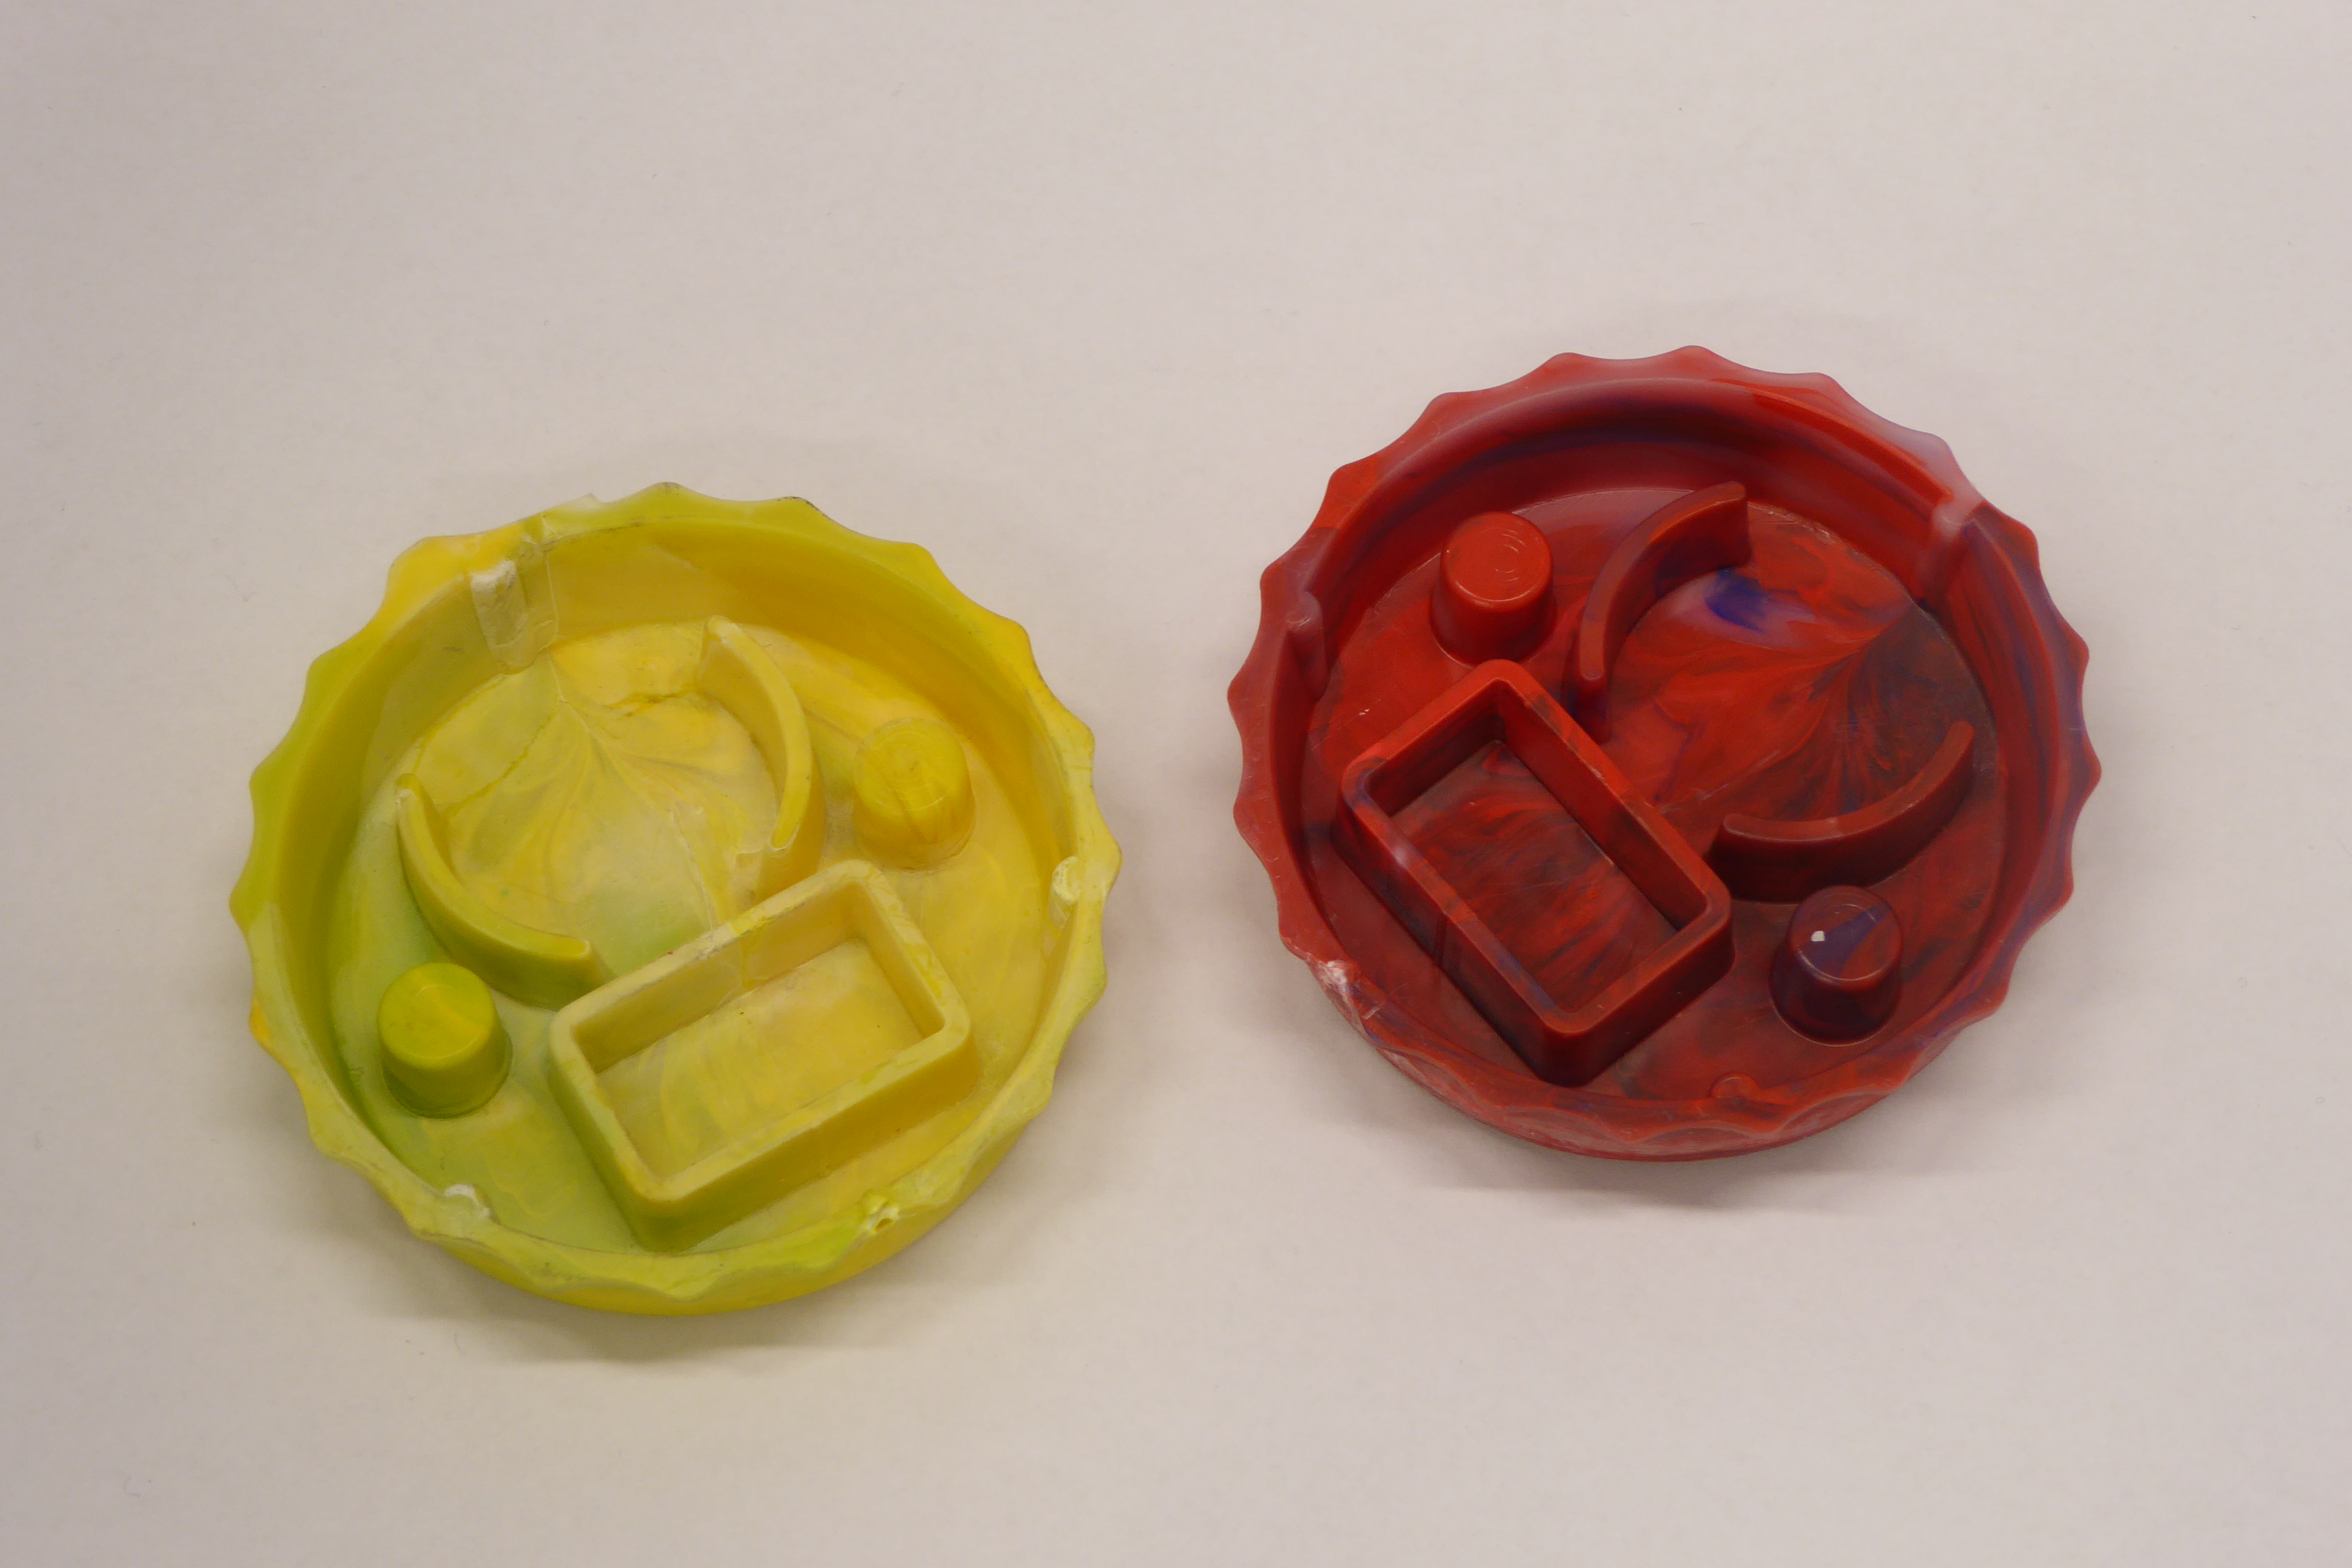
Label: Bottle Opener - Cover